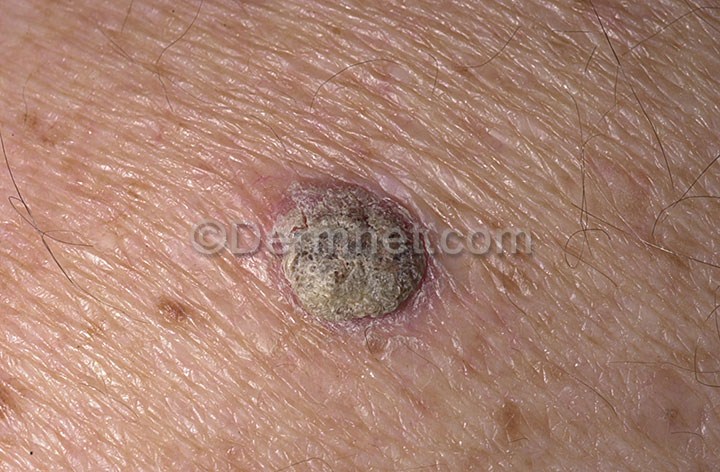
Disease: Seborrheic Keratoses and other Benign Tumors